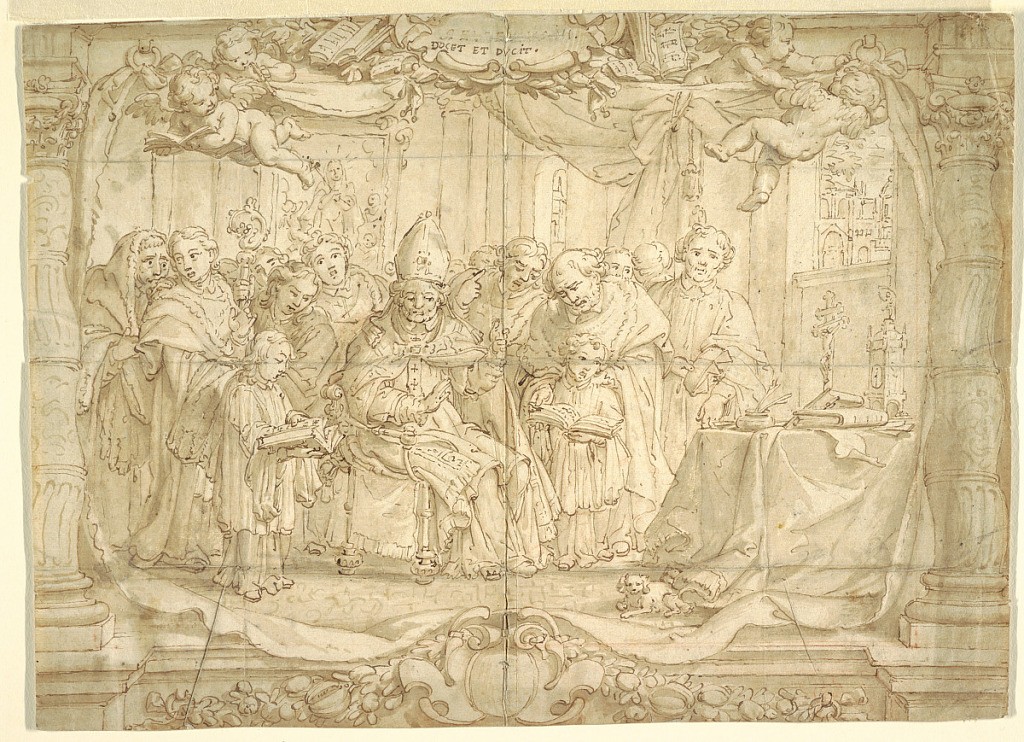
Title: Bishop with a Group of People
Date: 1650–80
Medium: Pen and black ink, brush and sepia wash on paper
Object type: Drawing
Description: A bishop seated in a large chamber appears to be giving instruction to a group of people, including servers and acolytes gathered about him. The scene is framed by spiral columns and drapery with putti above.